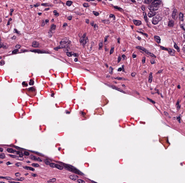
Tumor epithelial tissue: yes
Tumor-associated stroma tissue: yes
Normal tissue: no